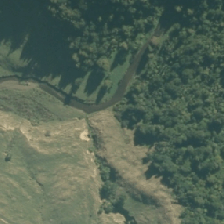
Land cover: high_producing_grassland